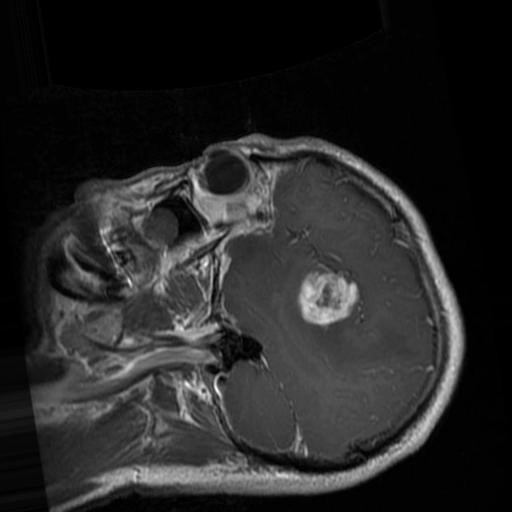
Label: brain_glioma